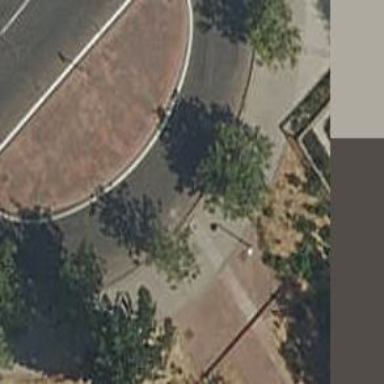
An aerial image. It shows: Pedestrian road paved with paving stones.